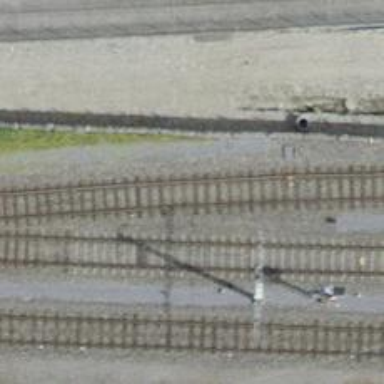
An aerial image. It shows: Single railway spur track.